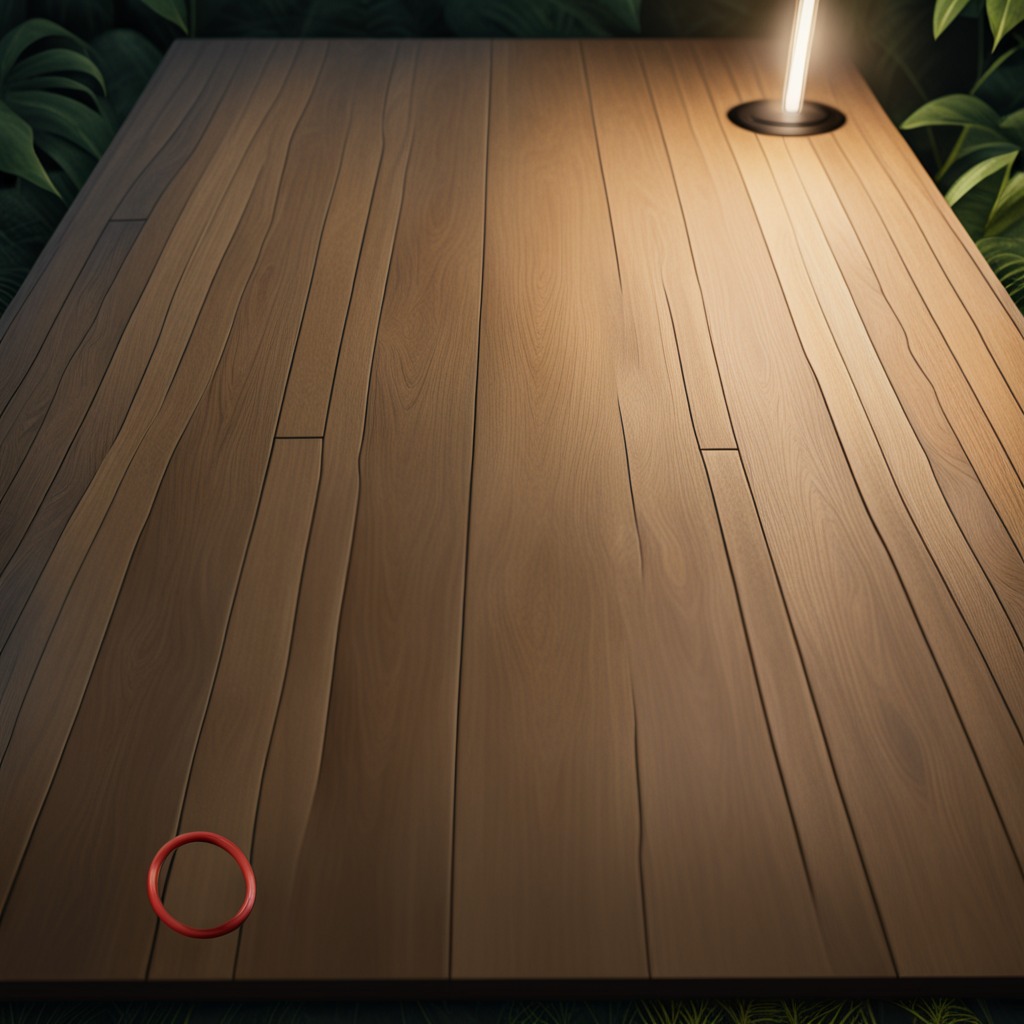
A rubber O-ring lying on a wooden table inside a jungle field workshop tent at night dim ambient light soft shadows worn but